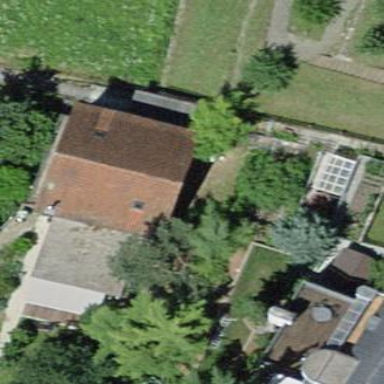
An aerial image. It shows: Building with tiled roof.